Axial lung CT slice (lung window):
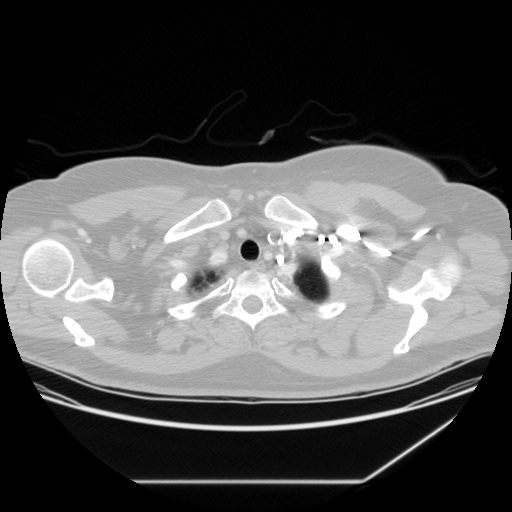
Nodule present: no